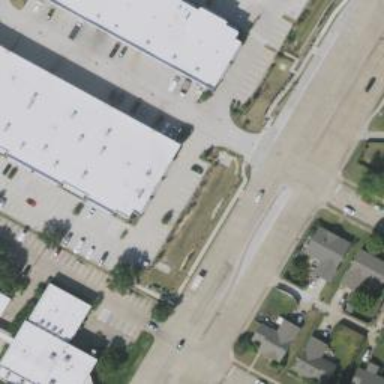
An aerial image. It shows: Secondary road with separate sidewalks.